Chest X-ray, PA view. Patient: 54 years old, sex F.
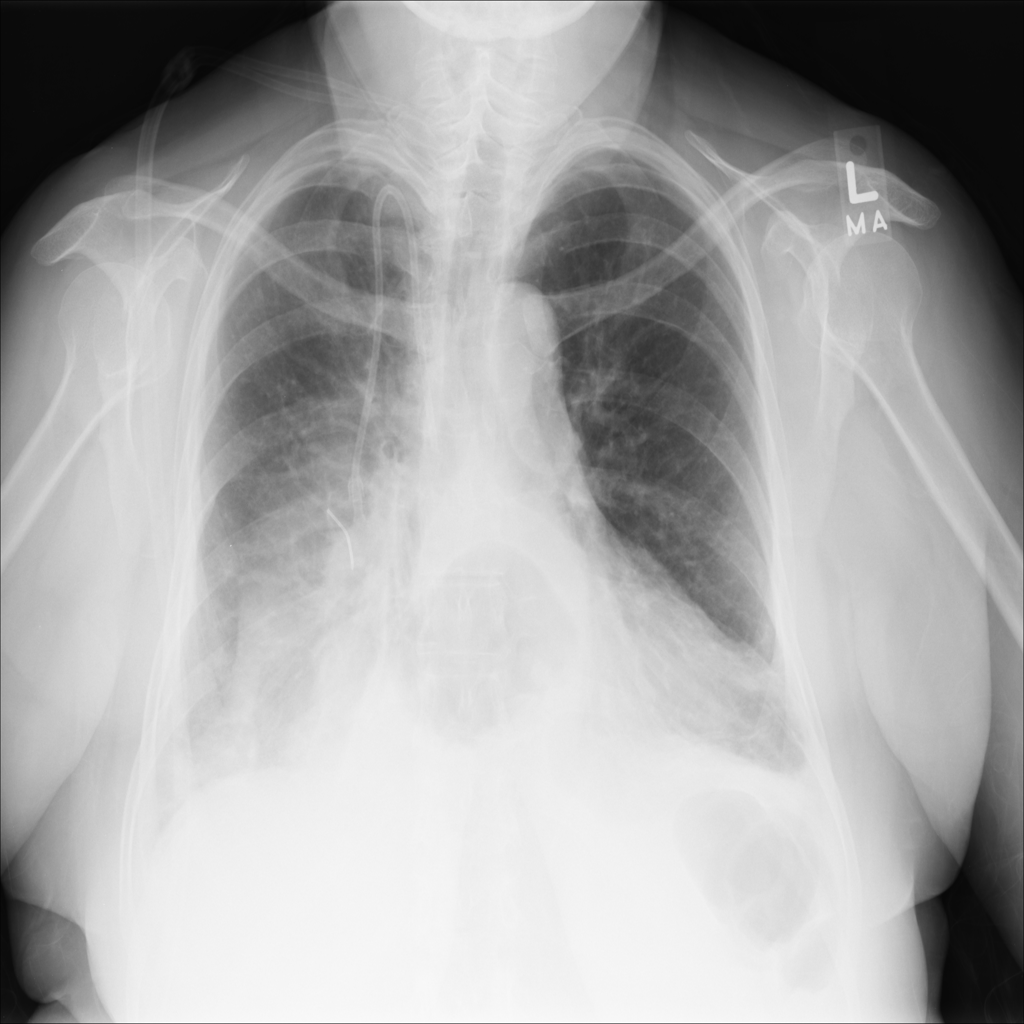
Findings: Effusion, Hernia